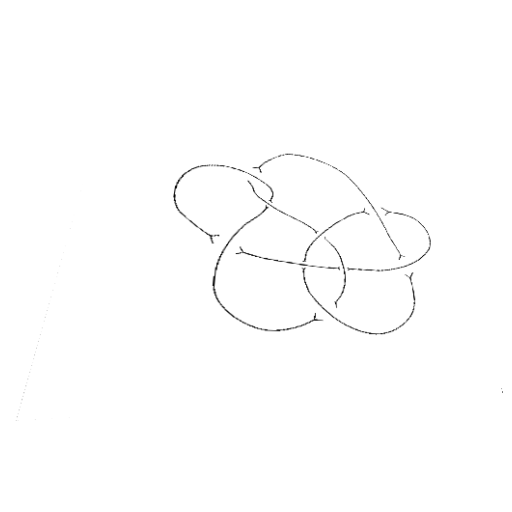
Crossing number: 9